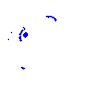
Particle: electron